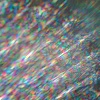
Label: sunburn